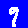
Digit: 9